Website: crate-barrel
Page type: customer-info-address
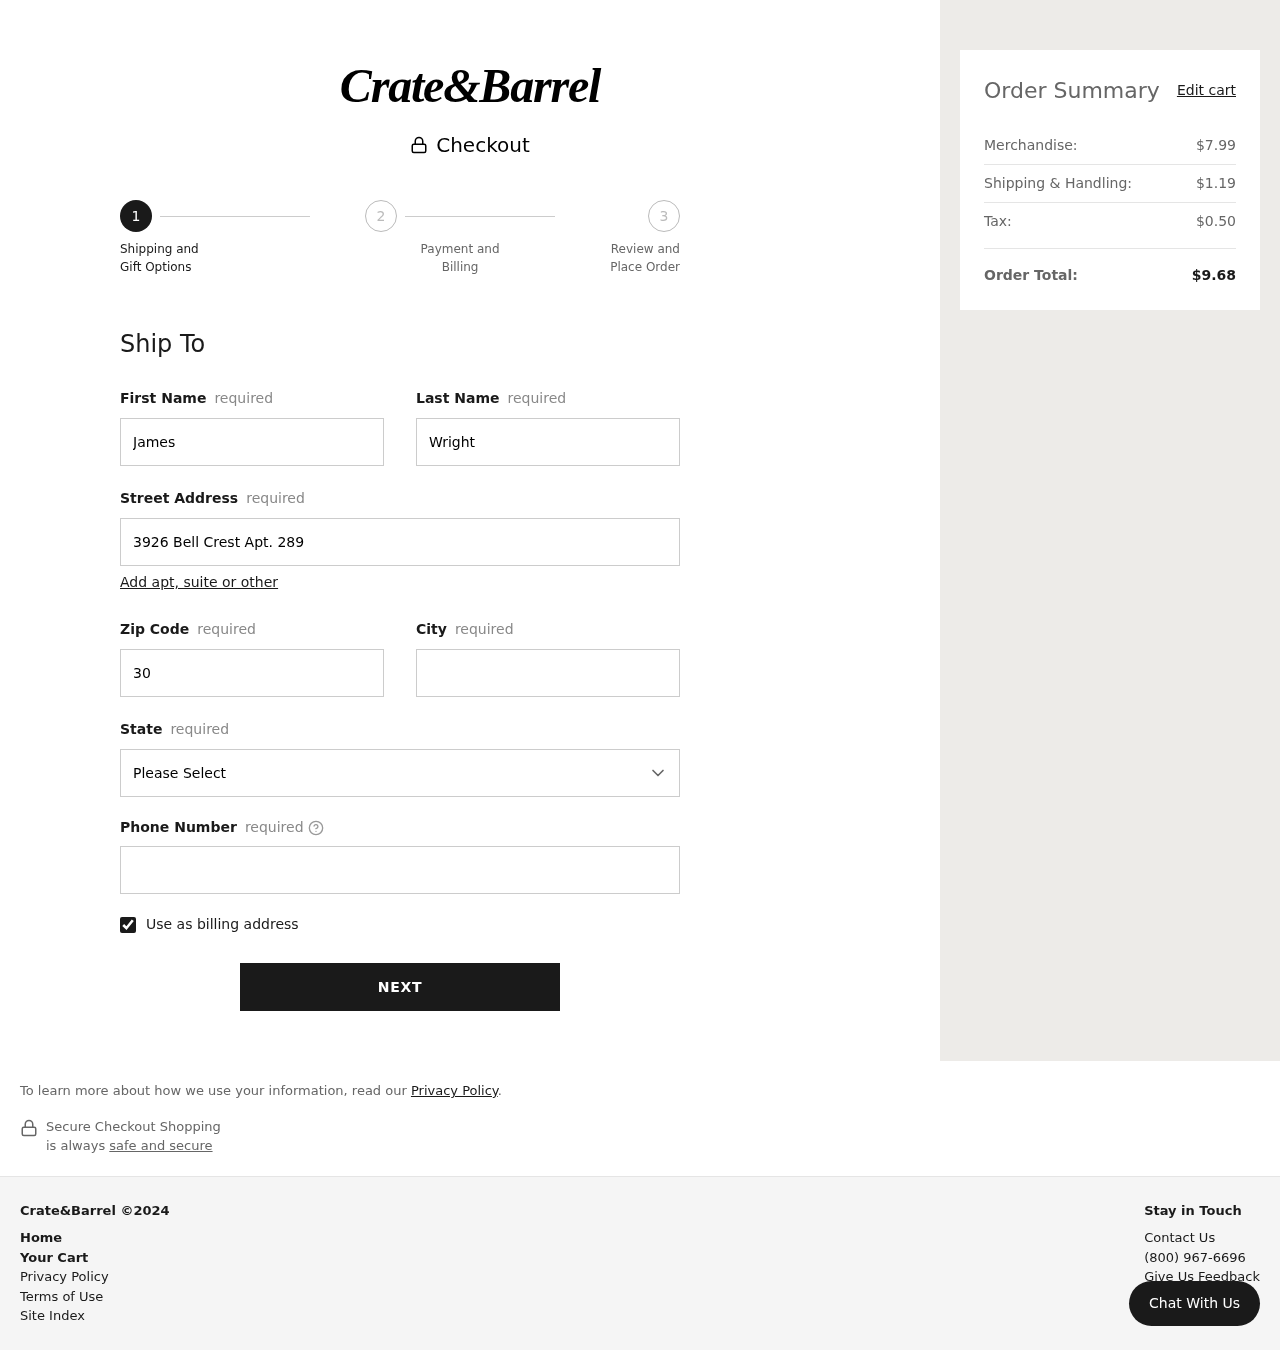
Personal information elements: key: PII_CITY
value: New Jenny
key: PII_FIRSTNAME
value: James
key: PII_LASTNAME
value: Wright
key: PII_PHONE
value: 6378814442
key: PII_POSTCODE
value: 30329
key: PII_STATE
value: Illinois
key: PII_STREET
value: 3926 Bell Crest Apt. 289
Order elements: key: ORDER_SUBTOTAL
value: $7.99
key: ORDER_SHIPPING_COST
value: $1.19
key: ORDER_TAX
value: $0.50
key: ORDER_TOTAL
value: $9.68